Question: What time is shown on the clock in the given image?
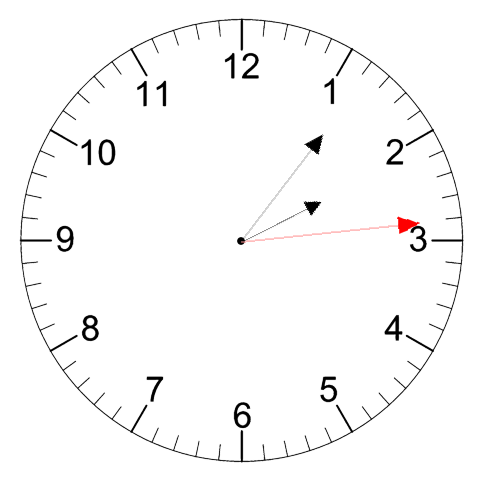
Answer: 02:06:14